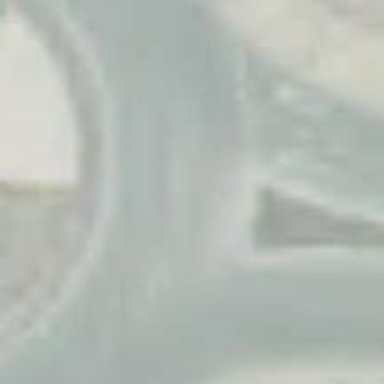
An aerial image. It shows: Residential road with asphalt surface leading to roundabout.